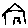
Label: house